Question: I have a function includes the following line:
'''
var chanceLabel : UILabel? = self.view.viewWithTag(uni_tag) as? UILabel
'''
My storyboard is structured as such where the TableViewController is a subview of a view controller.
Each of the chance labels are tagged, such that if one's GPA is of certain level, it would return a string to show the chance of getting in for each university. You can see for example for Berkeley, it's "Not likely"

The goal is to have the labels dynamically updated depending on the GPA. I placed the function within 'viewDidAppear', and all it does is clear the label - and that's only for the universities that are above the fold - even though I feed strings into it as such:
'''
chanceLabel?.text = "High"
'''
I'm using XCode 6.1.1, and cannot update it at the moment as this is part of my university project. Any thoughts?
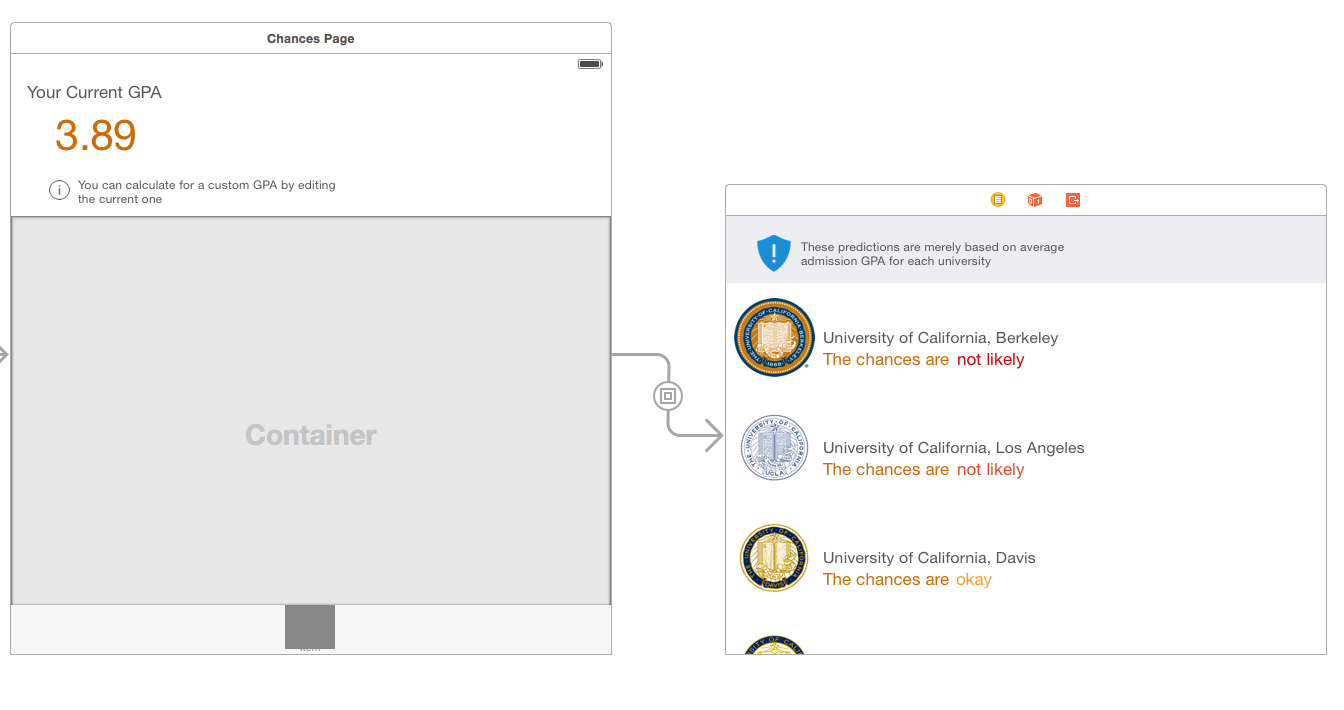
Answer: Solved the problem by placing the labeling into:
'''
override func viewDidLayoutSubviews()
'''
The reason it failed is that because the TableViewController was a subview of the main view (View Controller), and utilizing "viewDidAppear" only focuses the main view's frame. However, the viewDidLayoutSubviews was the better solution given the storyboard design.